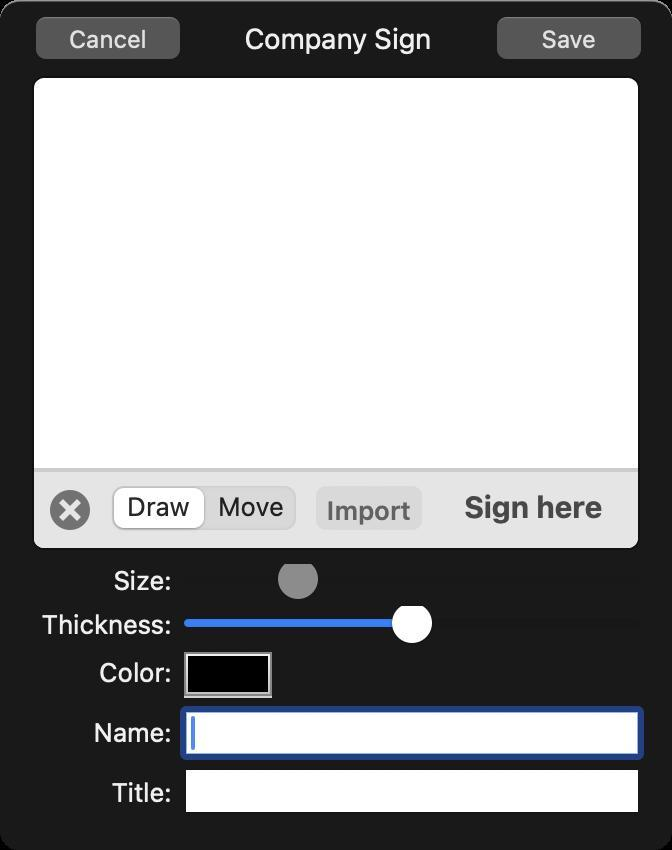
Accessibility tree:
{"name": "", "role": "AXWindow", "description": null, "role_description": "standard window", "value": null, "position": "710.00;358.00", "size": "336;425", "children": [{"name": null, "role": "AXImage", "description": "bg signhere box234", "role_description": "image", "value": null, "position": "16.00;38.00", "size": "304;237", "children": []}, {"name": null, "role": "AXStaticText", "description": null, "role_description": "text", "value": "Thickness:", "position": "17.00;303.00", "size": "71;19", "children": []}, {"name": null, "role": "AXStaticText", "description": null, "role_description": "text", "value": "Color:", "position": "17.00;327.00", "size": "71;19", "children": []}, {"name": null, "role": "AXSlider", "description": null, "role_description": "slider", "value": 50.0, "position": "90.00;303.00", "size": "232;21", "children": [{"name": null, "role": "AXValueIndicator", "description": null, "role_description": "value indicator", "value": 50.0, "position": "194.00;299.50", "size": "24;28", "children": []}]}, {"name": "", "role": "AXButton", "description": null, "role_description": "button", "value": null, "position": "25.00;240.00", "size": "20;25", "children": []}, {"name": "Import", "role": "AXButton", "description": null, "role_description": "button", "value": null, "position": "156.00;241.00", "size": "57;27", "children": []}, {"name": null, "role": "AXColorWell", "description": null, "role_description": "color well", "value": "rgb 0 0 0 1", "position": "92.00;326.00", "size": "44;23", "children": []}, {"name": null, "role": "AXRadioGroup", "description": null, "role_description": "radio group", "value": "{\n    \"name\": null,\n    \"role\": \"AXRadioButton\",\n    \"description\": \"Draw\",\n    \"role_description\": \"radio button\",\n    \"value\": 1,\n    \"position\": \"54.00;242.00\",\n    \"size\": \"49;24\",\n    \"children\": []\n}", "position": "54.00;243.00", "size": "96;23", "children": [{"name": null, "role": "AXRadioButton", "description": "Draw", "role_description": "radio button", "value": 1, "position": "54.00;242.00", "size": "49;24", "children": []}, {"name": null, "role": "AXRadioButton", "description": "Move", "role_description": "radio button", "value": 0, "position": "103.00;242.00", "size": "47;24", "children": []}]}, {"name": null, "role": "AXStaticText", "description": null, "role_description": "text", "value": "Title:", "position": "17.00;387.00", "size": "71;20", "children": []}, {"name": null, "role": "AXTextField", "description": null, "role_description": "text field", "value": "", "position": "92.00;384.00", "size": "228;23", "children": []}, {"name": null, "role": "AXStaticText", "description": null, "role_description": "text", "value": "Name:", "position": "17.00;357.00", "size": "71;19", "children": []}, {"name": null, "role": "AXStaticText", "description": null, "role_description": "text", "value": "Size:", "position": "17.00;281.00", "size": "71;19", "children": []}, {"name": null, "role": "AXSlider", "description": null, "role_description": "slider", "value": 100.0, "position": "89.00;282.00", "size": "233;19", "children": [{"name": null, "role": "AXValueIndicator", "description": null, "role_description": "value indicator", "value": 100.0, "position": "137.00;277.50", "size": "24;28", "children": []}]}, {"name": null, "role": "AXTextField", "description": null, "role_description": "text field", "value": "", "position": "92.00;355.00", "size": "228;23", "children": []}, {"name": null, "role": "AXStaticText", "description": null, "role_description": "text", "value": "Sign here", "position": "230.00;244.00", "size": "76;21", "children": []}, {"name": null, "role": "AXToolbar", "description": null, "role_description": "toolbar", "value": null, "position": "0.00;0.00", "size": "336;38", "children": [{"name": null, "role": "AXButton", "description": "Custom View", "role_description": "button", "value": null, "position": "16.00;0.00", "size": "76;38", "children": []}, {"name": null, "role": "AXGroup", "description": null, "role_description": "group", "value": null, "position": "101.00;0.00", "size": "136;38", "children": [{"name": null, "role": "AXStaticText", "description": "Custom View", "role_description": "text", "value": "Company Sign", "position": "87.00;9.50", "size": "164;19", "children": []}]}, {"name": null, "role": "AXButton", "description": "Custom View", "role_description": "button", "value": null, "position": "246.00;0.00", "size": "77;38", "children": []}]}]}